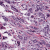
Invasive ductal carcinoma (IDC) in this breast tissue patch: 1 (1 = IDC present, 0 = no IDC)